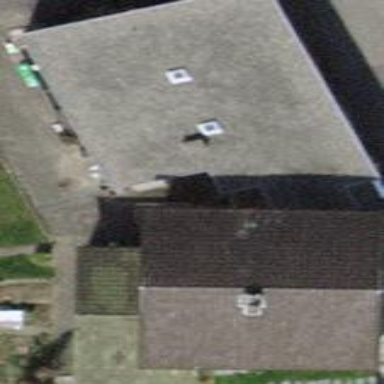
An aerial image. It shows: Simple house.